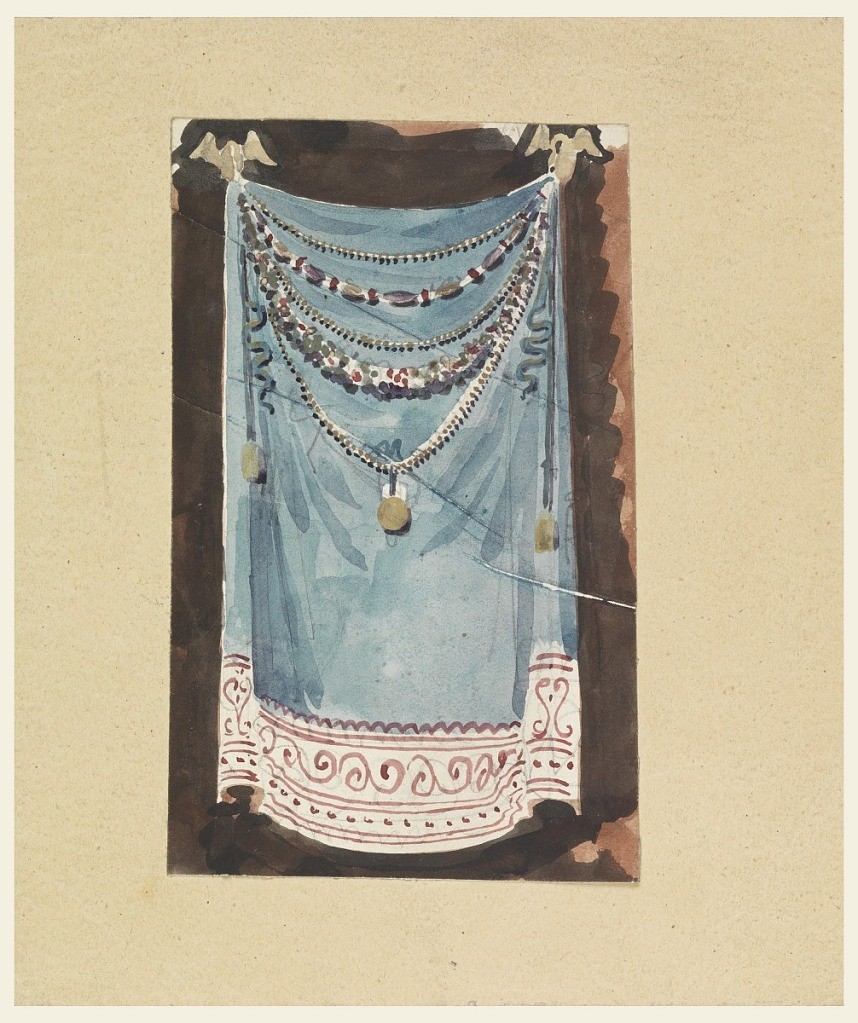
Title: Sketch for a Wallpaper
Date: ca. 1820
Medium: Graphite, brush and watercolor on paper
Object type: Drawing
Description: Two cygnets hold a cloth in their bills. Four chains, a festoon of flowers, two ribbons with tassels hang in front of the cloth which shows framing borders at the bottom. Colored background.